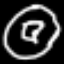
Label: donut